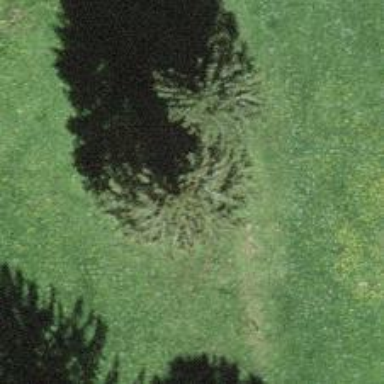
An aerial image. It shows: Single tag "natural: tree."